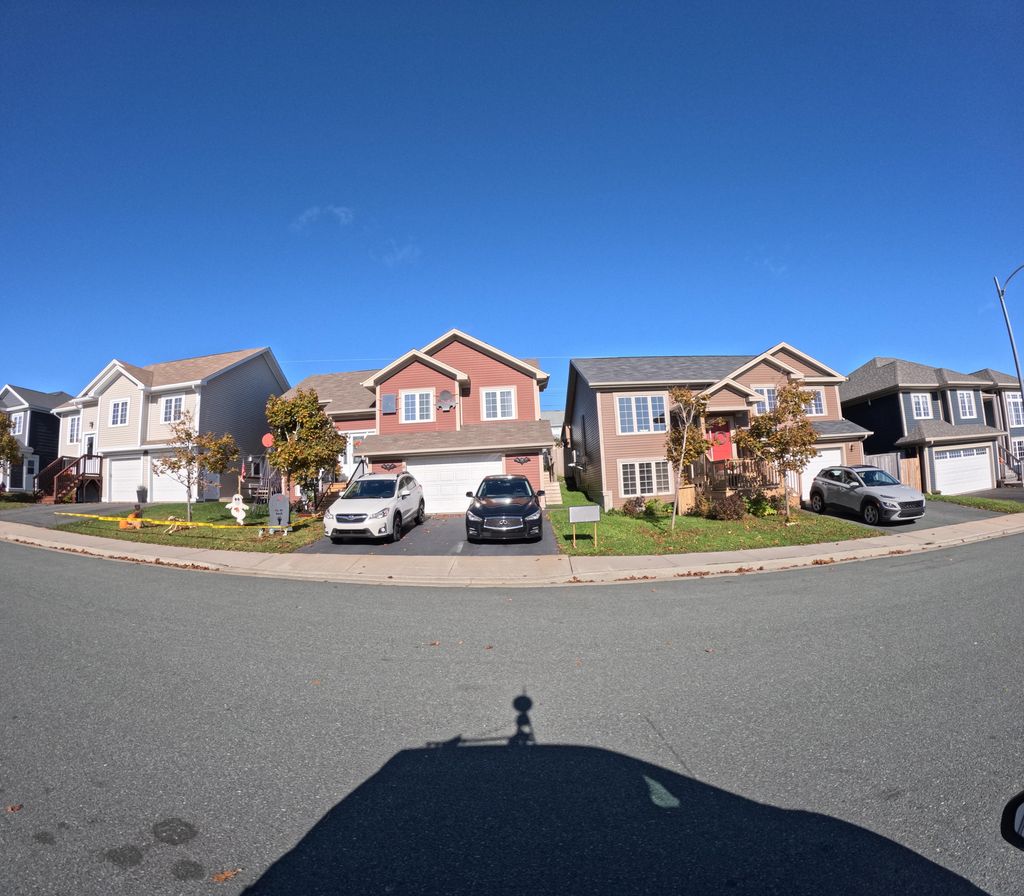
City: st_johns